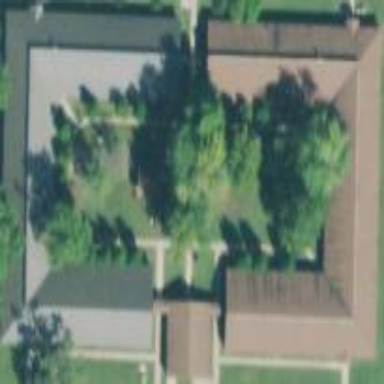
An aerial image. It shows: Nursing home building.